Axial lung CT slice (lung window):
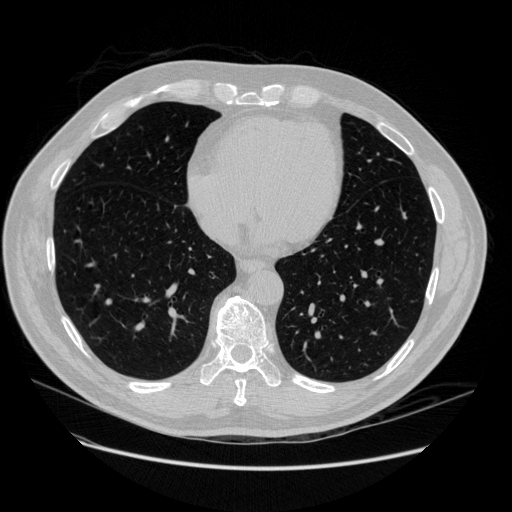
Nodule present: no